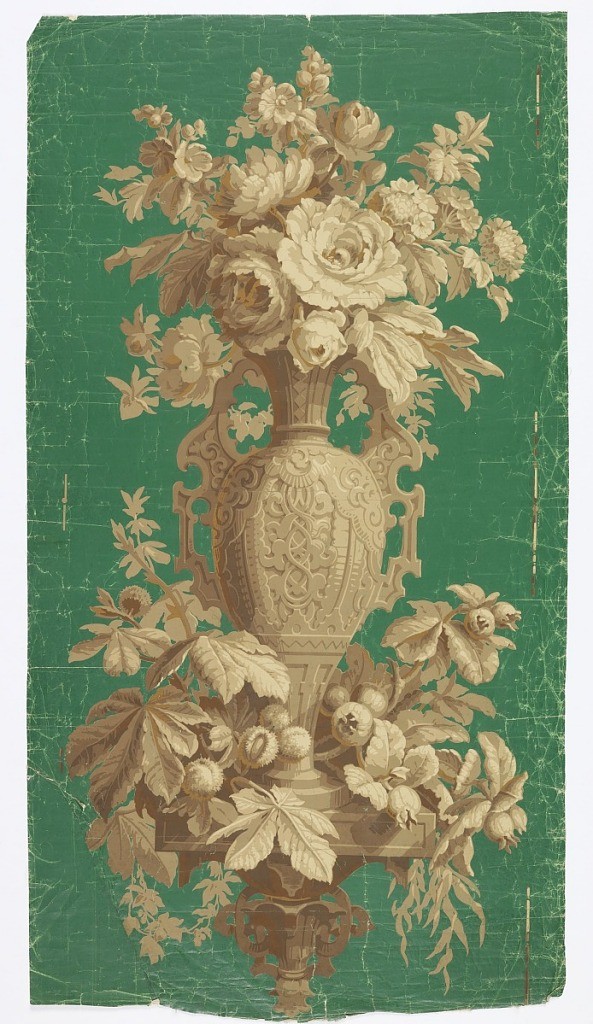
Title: Sidewall
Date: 1860
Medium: Block-printed paper
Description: Tall vase or urn in Renaissance style filled with bouquet of roses and other flowers, its base encircled by leafy foliage. Rests on a carved console. Printed in grisaille or sepia tones on green glazed ground.